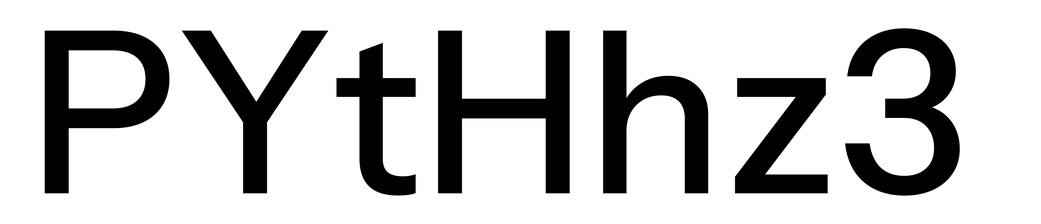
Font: InstrumentSans_Medium